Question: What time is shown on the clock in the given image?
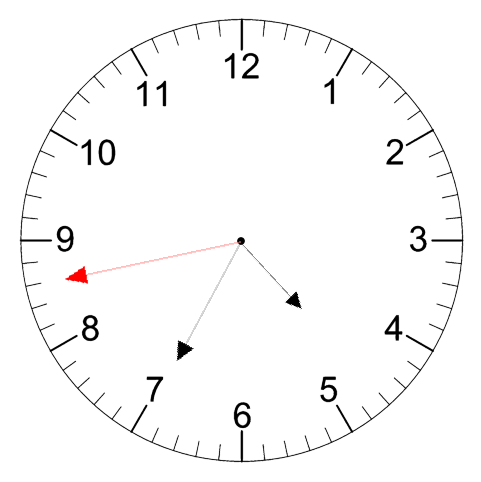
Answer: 04:34:43